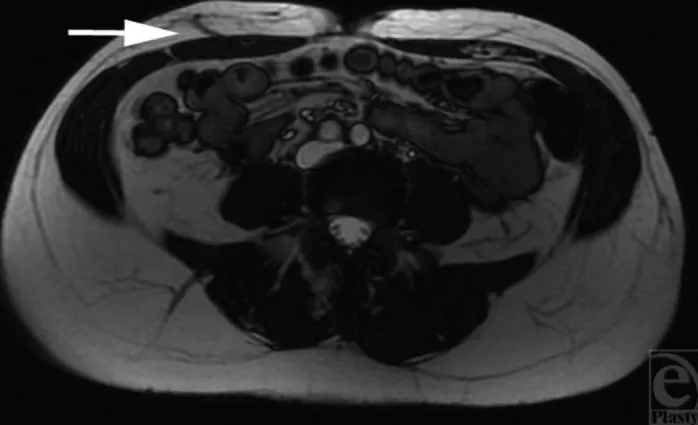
Case 2 - MR angiogram demonstrating a single large patent perforator below and right of the umbilicus (arrow).
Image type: radiology (mri)